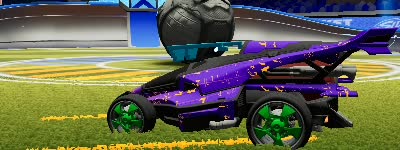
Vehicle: aftershock